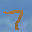
Label: 7